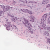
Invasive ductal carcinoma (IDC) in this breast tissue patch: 1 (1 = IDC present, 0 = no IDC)